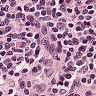
Metastatic tissue present: no